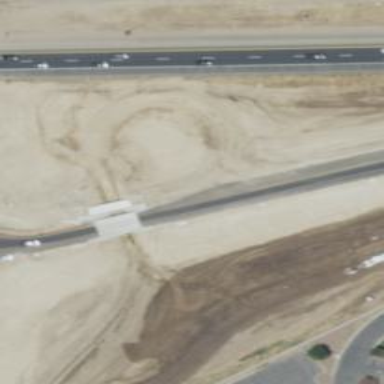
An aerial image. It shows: Asphalt motorway link.